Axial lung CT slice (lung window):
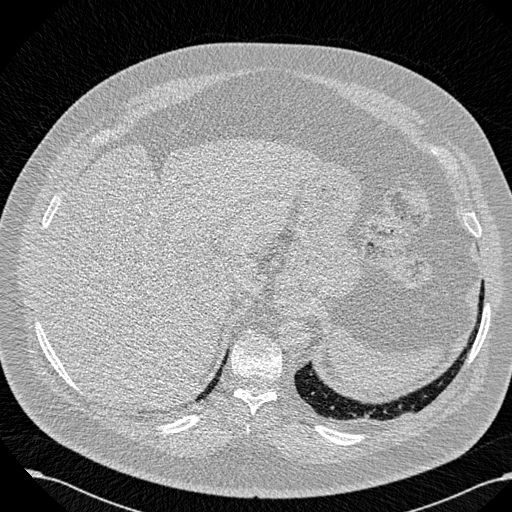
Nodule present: no